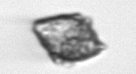
Label: Kryptoperidinium_triquetrum